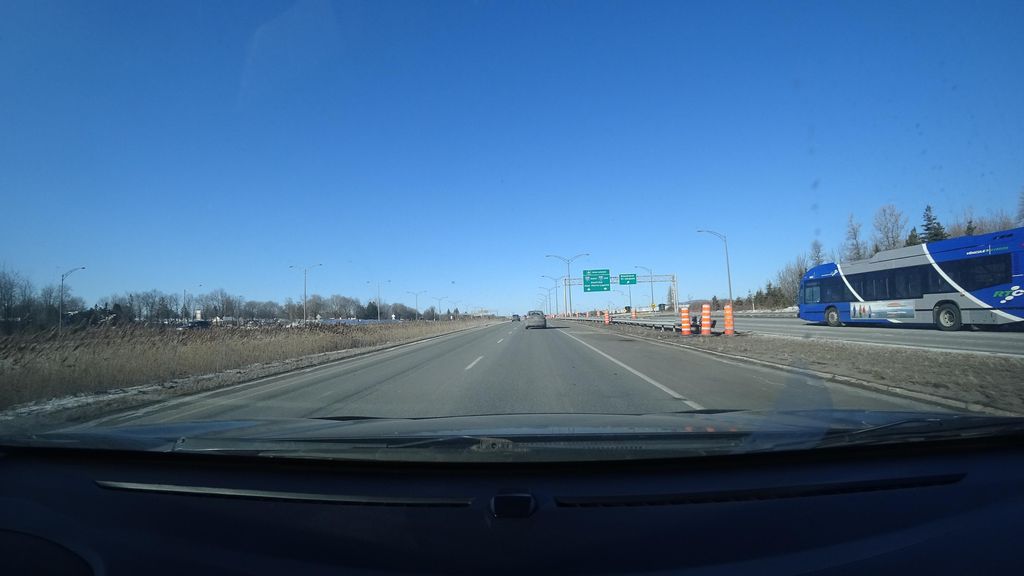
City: quebec_city